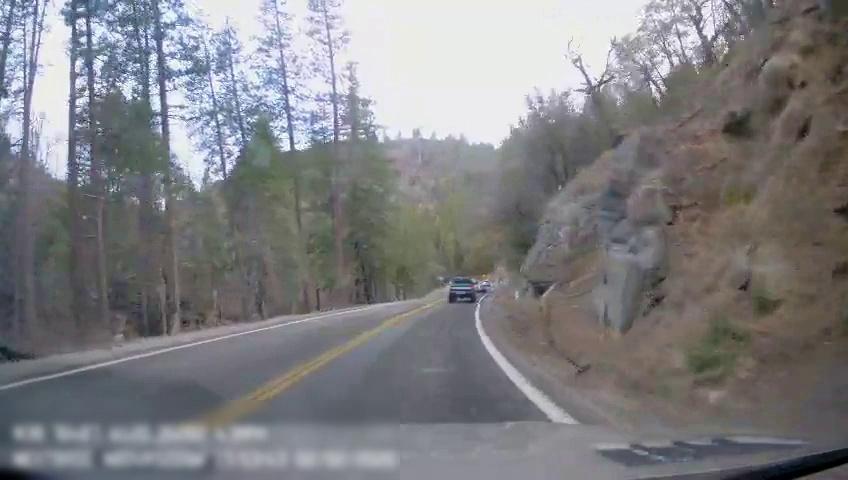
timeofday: Day
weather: Sunny
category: Drivable Space
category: Vehicles | Car
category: Vehicles | Truck
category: Lanes | Current Lane
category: Lanes | Current Lane
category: Lanes | Alternate Lane